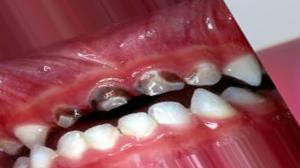
Condition: Caries